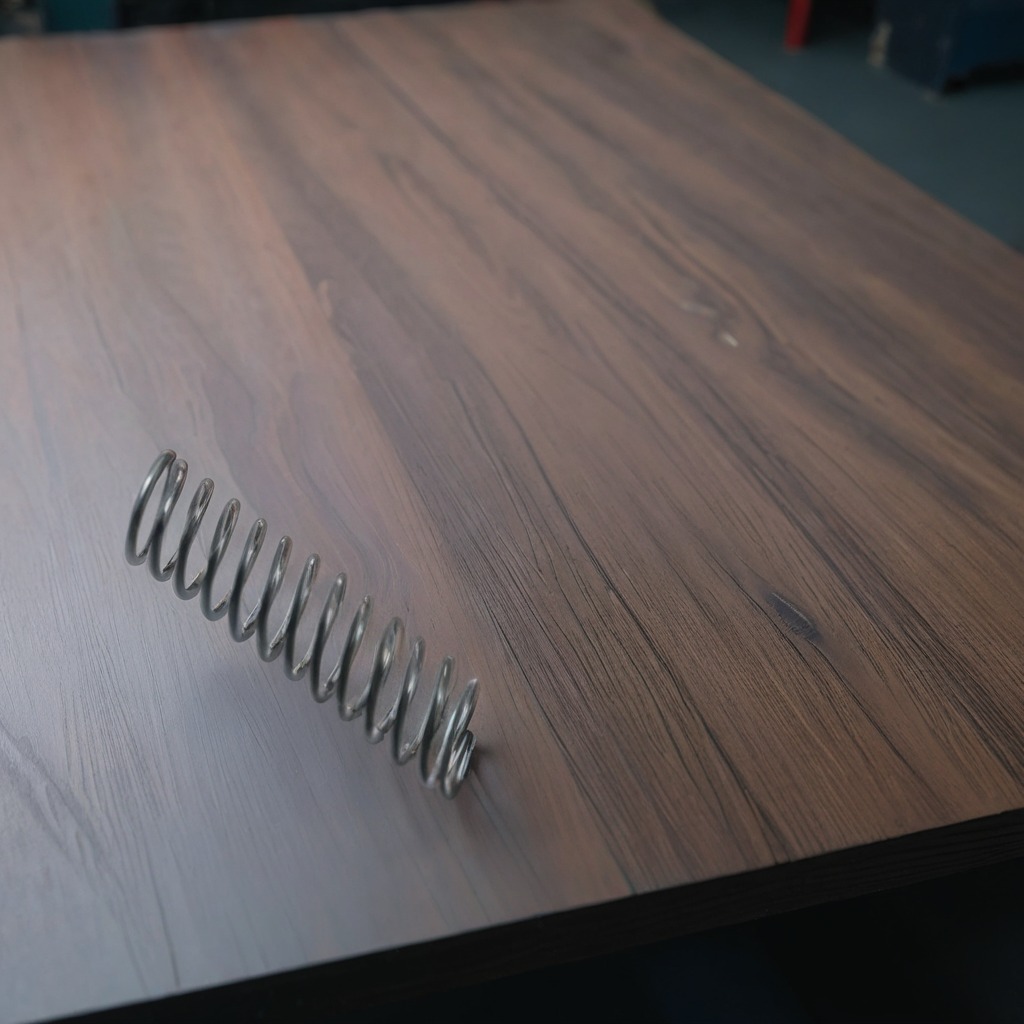
A coiled metal spring is lying on a table with burn marks.